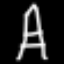
Label: The Eiffel Tower